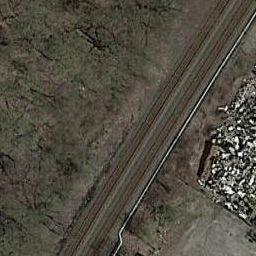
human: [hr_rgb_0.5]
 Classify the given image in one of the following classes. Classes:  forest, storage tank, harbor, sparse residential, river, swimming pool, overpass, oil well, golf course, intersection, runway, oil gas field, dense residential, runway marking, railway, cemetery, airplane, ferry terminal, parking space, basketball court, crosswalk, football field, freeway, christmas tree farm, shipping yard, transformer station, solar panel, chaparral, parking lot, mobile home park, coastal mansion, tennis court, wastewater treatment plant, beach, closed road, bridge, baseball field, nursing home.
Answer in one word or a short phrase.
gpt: railway